Interaction volume radius: 10 \u00c5
Interaction volume height: 30 \u00c5
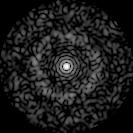
Disorder parameter: 0.8585